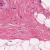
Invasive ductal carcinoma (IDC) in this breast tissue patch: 0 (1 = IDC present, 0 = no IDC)